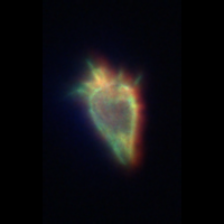
Taxon: Ciliates
Group: Other